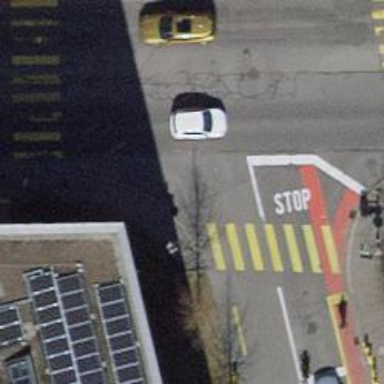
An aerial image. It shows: Kerb barrier.